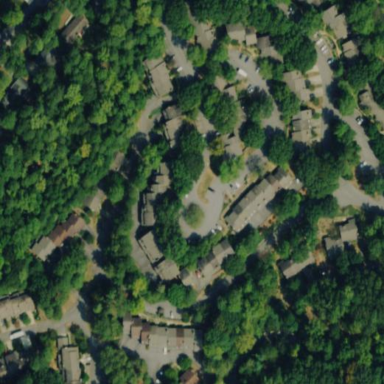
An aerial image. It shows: Residential area.